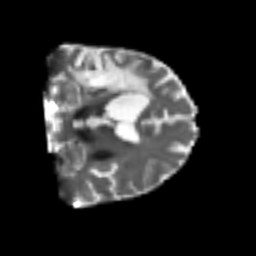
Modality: T2w
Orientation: coronal
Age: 68
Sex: male
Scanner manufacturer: siemens
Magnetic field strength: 3 T
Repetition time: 4.999 s
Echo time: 0.07946 s